Field crop: maize
Growth stage: 2
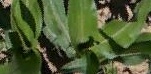
Species: maize